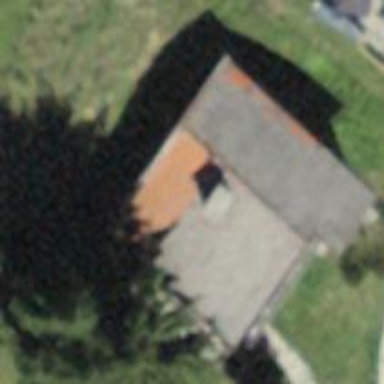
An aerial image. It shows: Building with tiled roof.